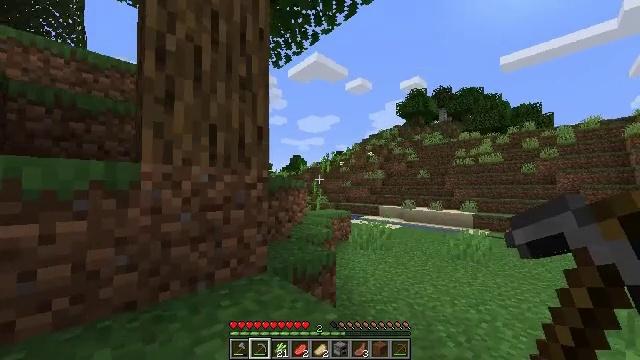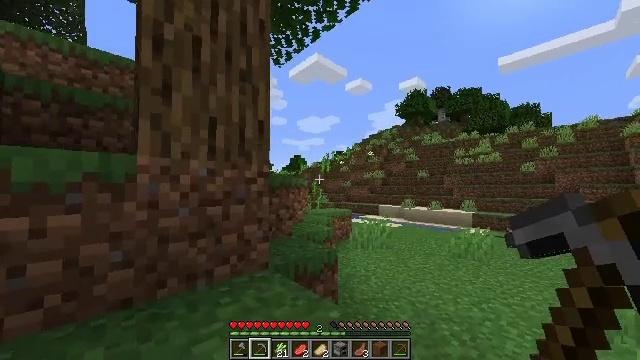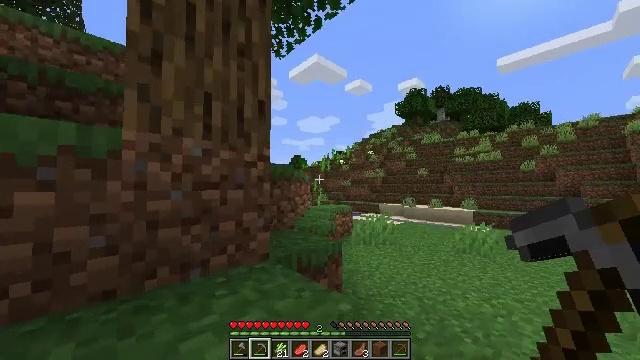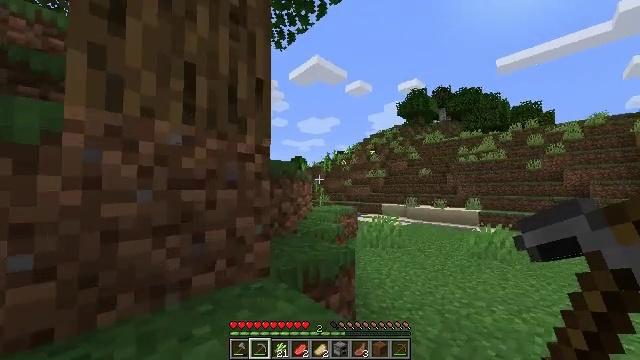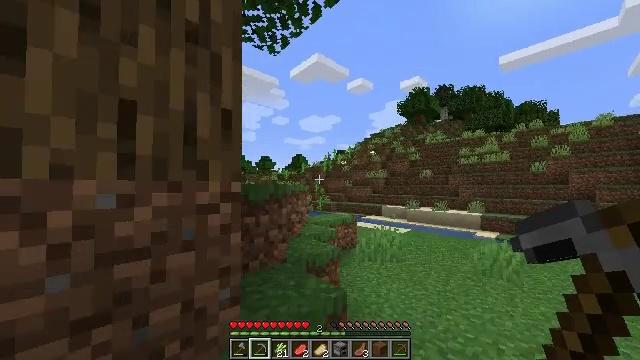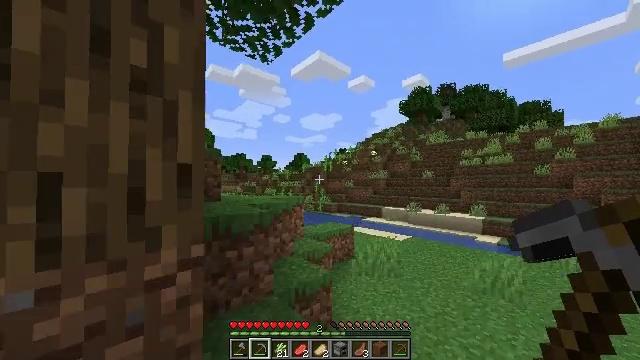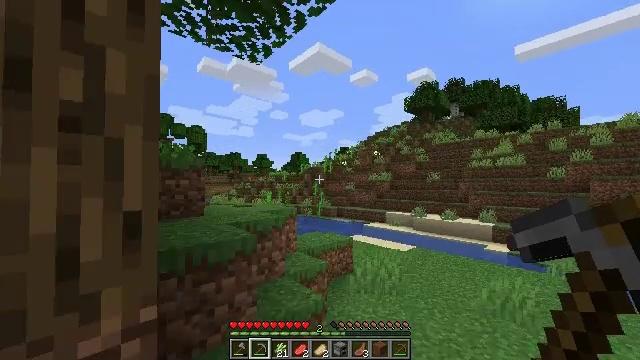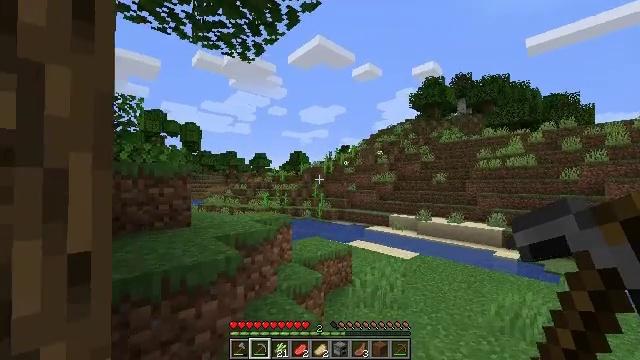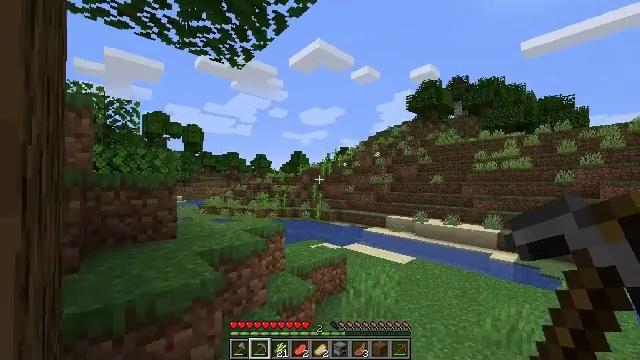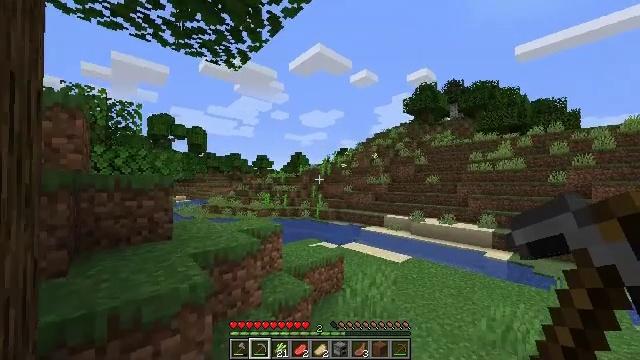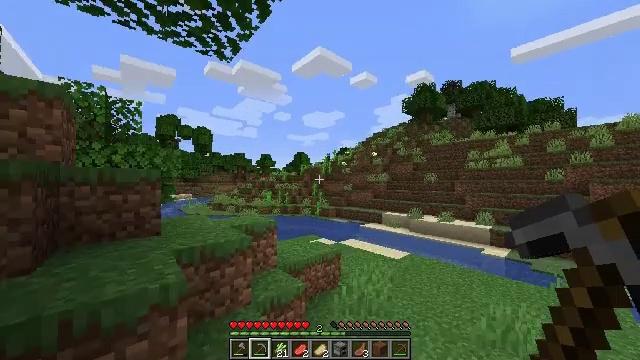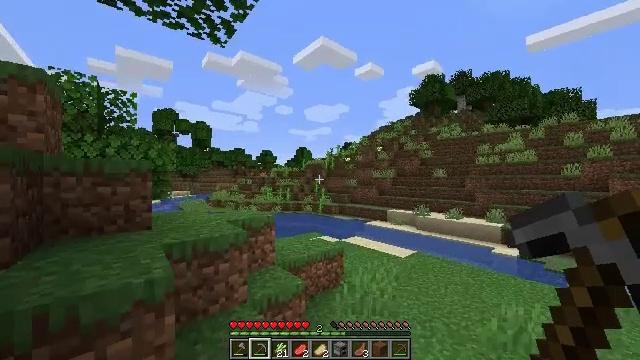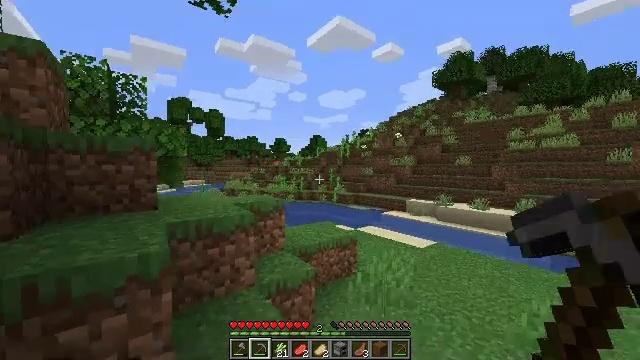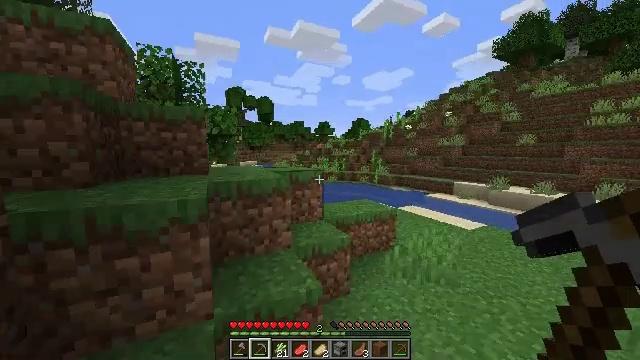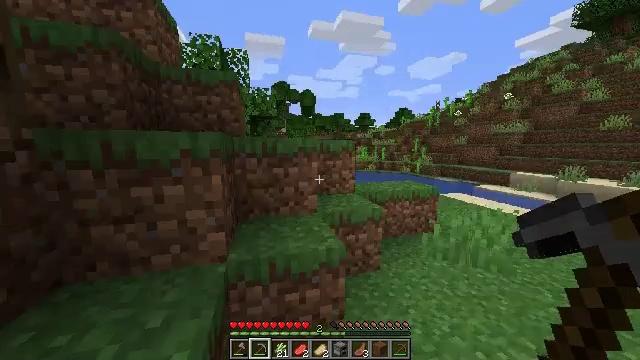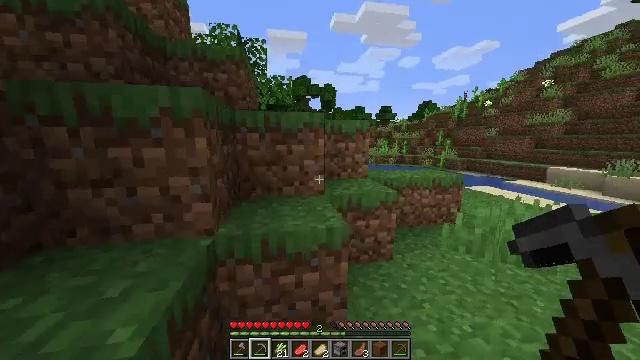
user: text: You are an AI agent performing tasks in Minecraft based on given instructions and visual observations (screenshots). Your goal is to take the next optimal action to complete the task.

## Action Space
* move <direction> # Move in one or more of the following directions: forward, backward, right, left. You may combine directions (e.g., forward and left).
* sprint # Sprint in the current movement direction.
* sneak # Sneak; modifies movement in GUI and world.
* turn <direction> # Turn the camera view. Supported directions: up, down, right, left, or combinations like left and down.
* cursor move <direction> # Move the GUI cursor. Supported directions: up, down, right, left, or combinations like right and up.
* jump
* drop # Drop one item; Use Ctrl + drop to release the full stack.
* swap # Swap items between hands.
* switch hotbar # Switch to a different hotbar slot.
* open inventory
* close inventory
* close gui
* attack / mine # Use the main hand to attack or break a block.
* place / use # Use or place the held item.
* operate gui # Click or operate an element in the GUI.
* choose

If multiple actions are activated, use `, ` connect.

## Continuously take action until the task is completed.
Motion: motion action
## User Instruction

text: Collect the brown mushroom from the forest floor.
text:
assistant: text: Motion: move forward, sprint, jump
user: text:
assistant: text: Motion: move forward, sprint, jump
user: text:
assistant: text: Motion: move forward, sprint, jump
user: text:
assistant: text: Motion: move forward, sprint, jump
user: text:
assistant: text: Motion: move forward, sprint, jump
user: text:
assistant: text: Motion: move forward, sprint, jump
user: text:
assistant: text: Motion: move forward, sprint, jump
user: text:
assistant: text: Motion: move forward, sprint, jump
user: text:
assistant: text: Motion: move forward, sprint, jump
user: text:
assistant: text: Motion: move forward, sprint, jump
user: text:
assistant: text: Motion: move forward, sprint, jump
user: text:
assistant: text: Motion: move forward, sprint, turn left and down, jump
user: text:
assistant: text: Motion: move forward, sprint, turn left and down, jump
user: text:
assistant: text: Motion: move forward, sprint, turn left and down, jump
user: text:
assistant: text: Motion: move forward, sprint, turn left and down, jump
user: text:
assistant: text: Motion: move forward, sprint, turn left, jump
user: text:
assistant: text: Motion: move forward, sprint, turn left, jump
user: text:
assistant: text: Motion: move forward, sprint, turn left, jump
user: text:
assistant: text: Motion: move forward, sprint, jump
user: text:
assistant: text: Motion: move forward, sprint, jump
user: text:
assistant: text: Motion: move forward, sprint, jump
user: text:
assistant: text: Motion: move forward, sprint, turn left, jump
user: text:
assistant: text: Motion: move forward, sprint, turn left, jump
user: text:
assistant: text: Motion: move forward, sprint, turn left, jump
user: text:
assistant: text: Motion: move forward, sprint, turn left and up, jump
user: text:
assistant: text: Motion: move forward, sprint, turn left and up, jump
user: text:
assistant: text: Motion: move forward, sprint, turn left and up, jump
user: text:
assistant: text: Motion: move forward, sprint, turn left and up, jump
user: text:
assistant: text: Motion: move forward, sprint, turn left, jump
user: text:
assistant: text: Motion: move forward, sprint, turn left, jump